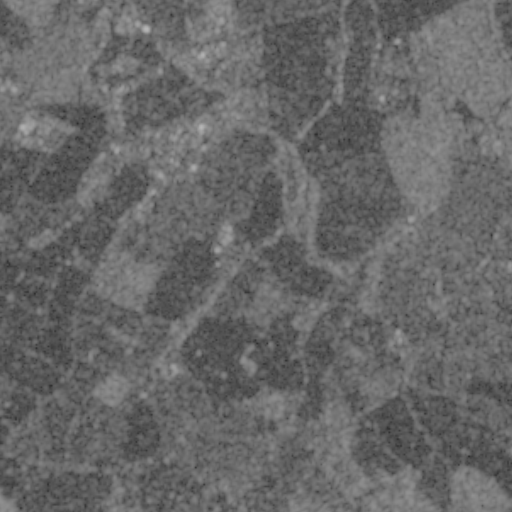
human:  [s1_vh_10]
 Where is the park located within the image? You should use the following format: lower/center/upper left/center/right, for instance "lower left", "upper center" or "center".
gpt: The park is located in the upper center of the image.
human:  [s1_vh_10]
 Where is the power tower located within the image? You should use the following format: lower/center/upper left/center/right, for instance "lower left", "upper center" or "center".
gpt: There is no power tower in the image.

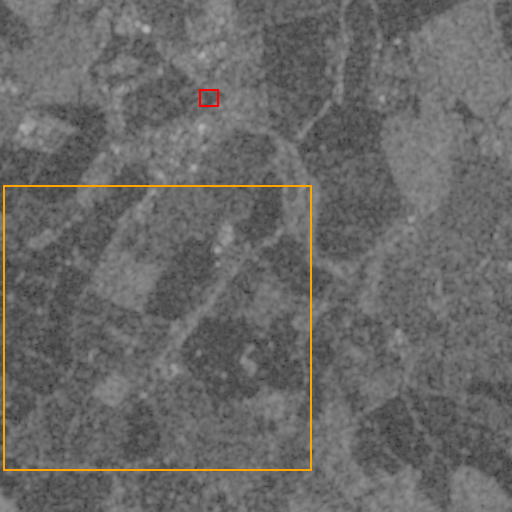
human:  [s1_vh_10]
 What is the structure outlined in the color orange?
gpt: The structure outlined in orange is a crop field.
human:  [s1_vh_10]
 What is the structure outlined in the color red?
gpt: The structure outlined in red is a park.
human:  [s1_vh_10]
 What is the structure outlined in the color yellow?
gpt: There is no yellow outline.